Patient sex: M
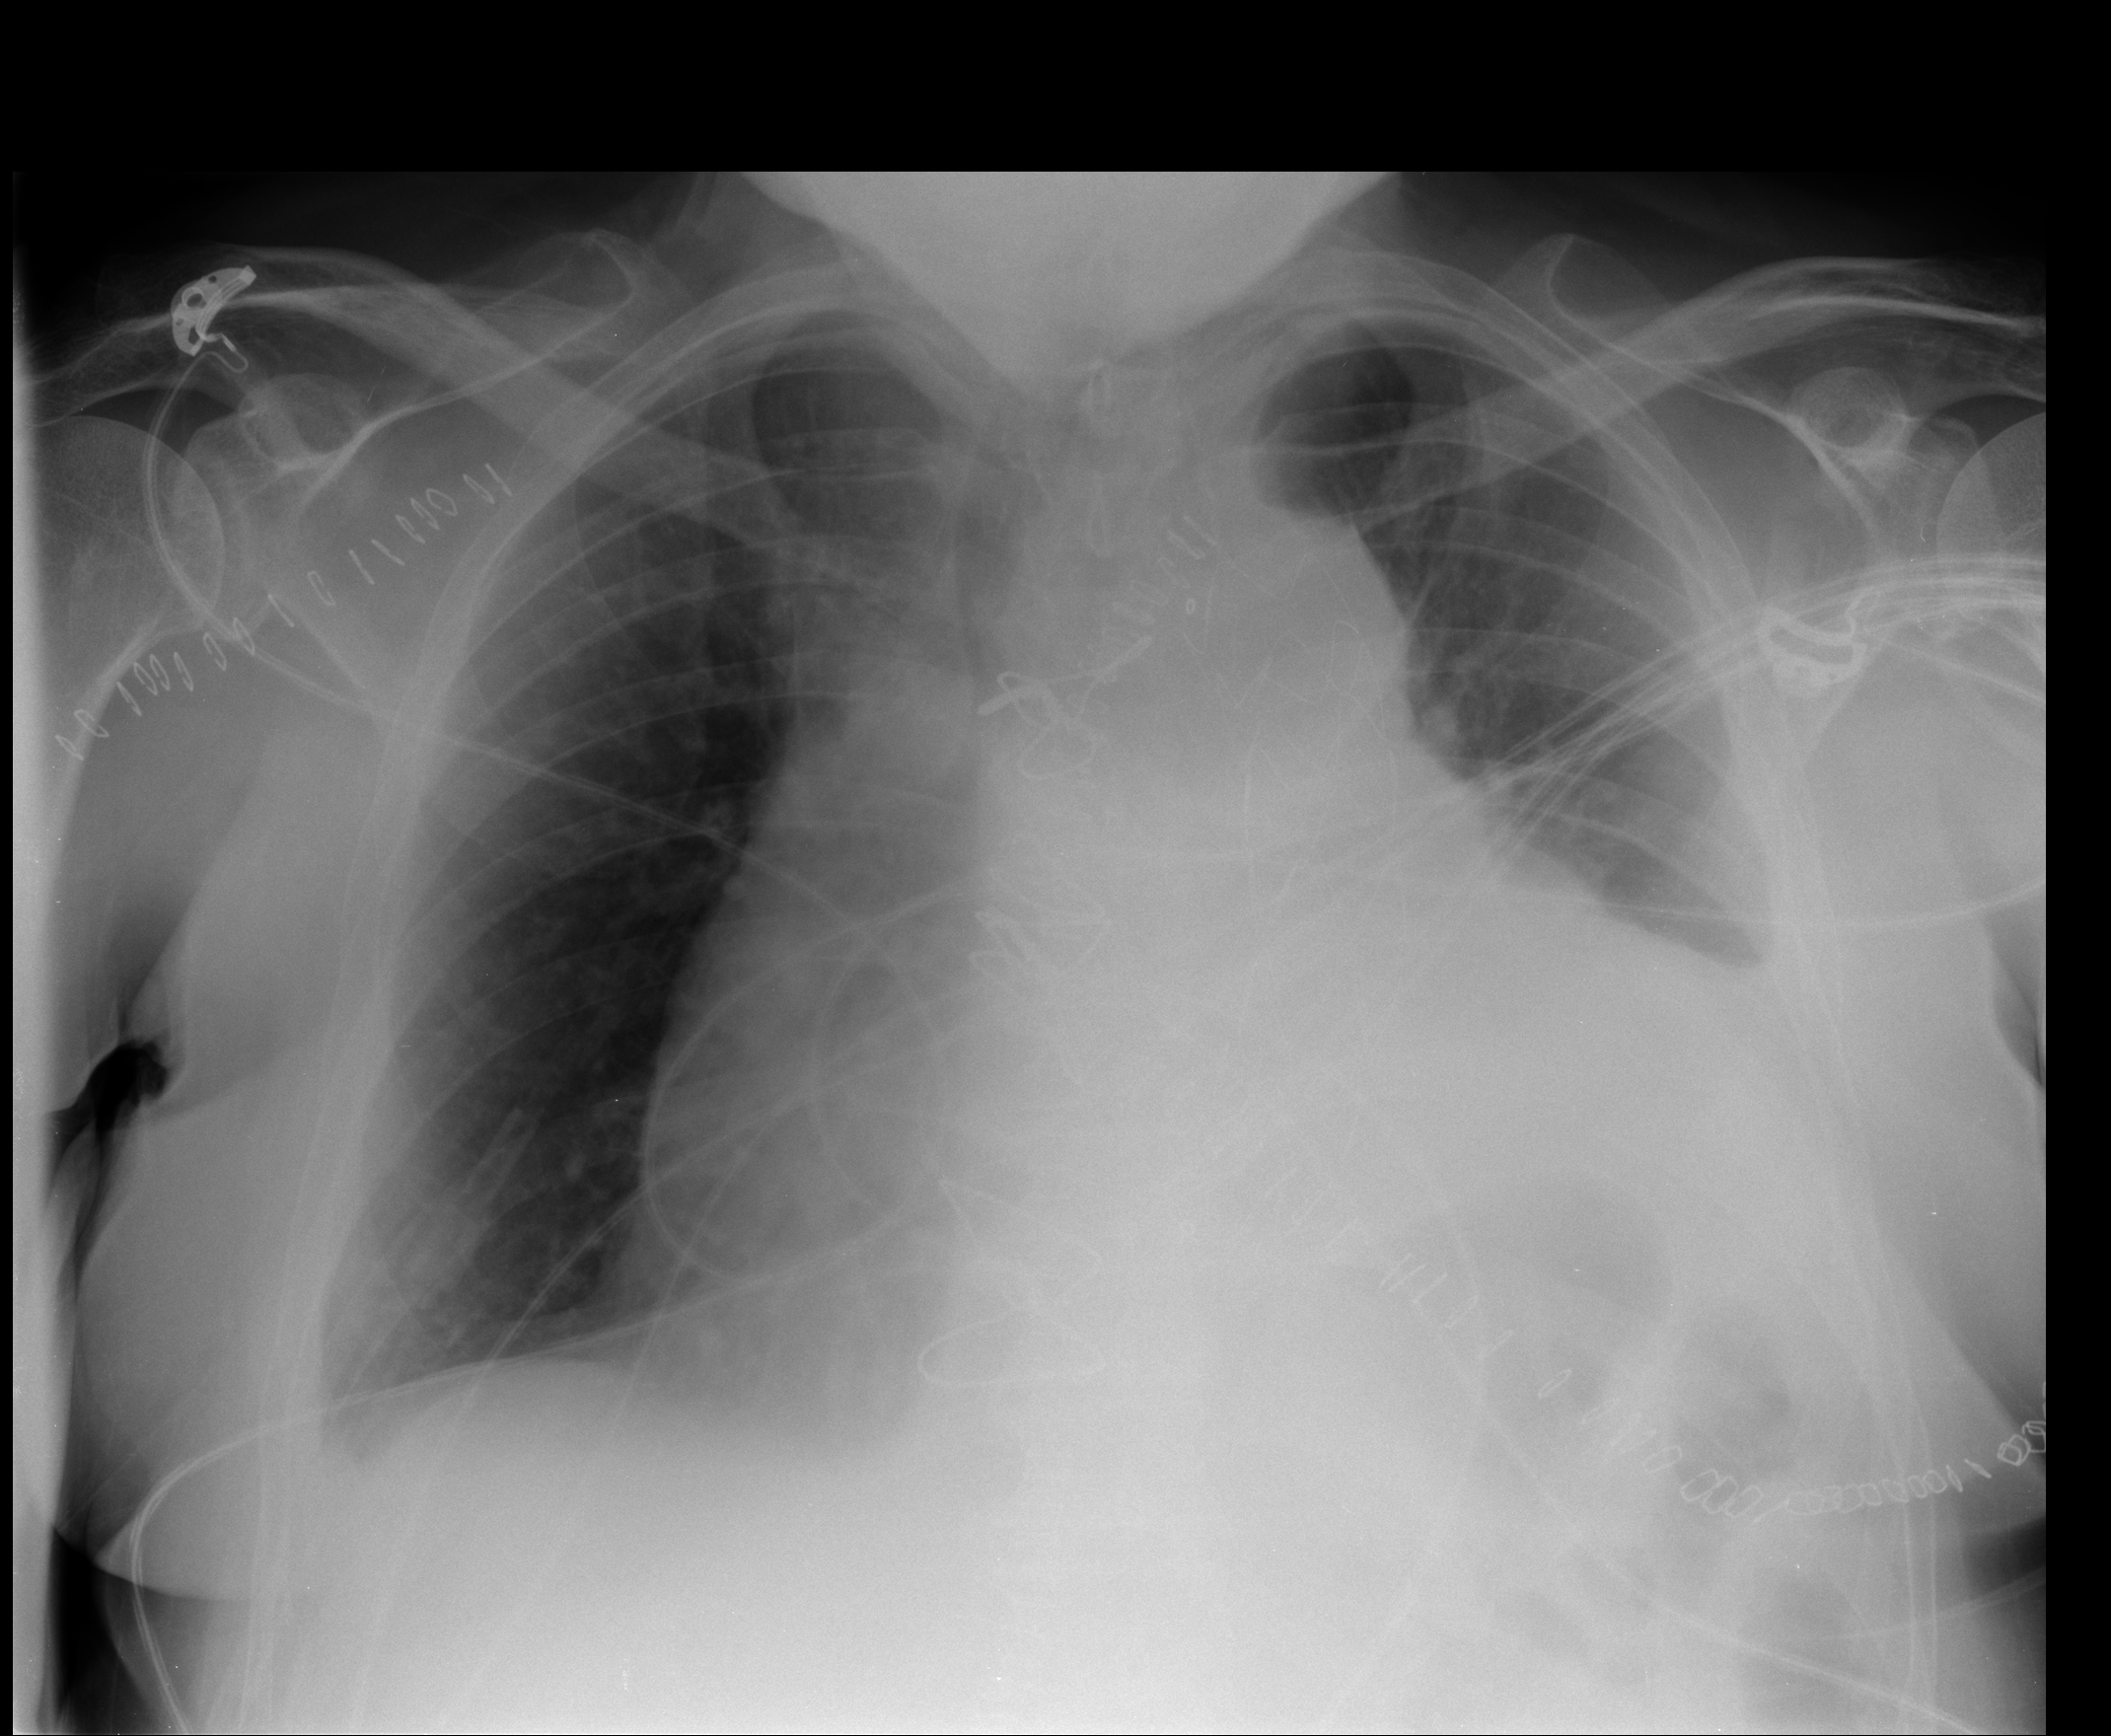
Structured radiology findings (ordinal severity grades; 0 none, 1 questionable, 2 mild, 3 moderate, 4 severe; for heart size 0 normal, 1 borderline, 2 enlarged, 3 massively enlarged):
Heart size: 2
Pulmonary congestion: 0
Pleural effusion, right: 1
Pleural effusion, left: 2
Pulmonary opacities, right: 0
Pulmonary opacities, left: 0
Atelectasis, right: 2
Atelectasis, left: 2